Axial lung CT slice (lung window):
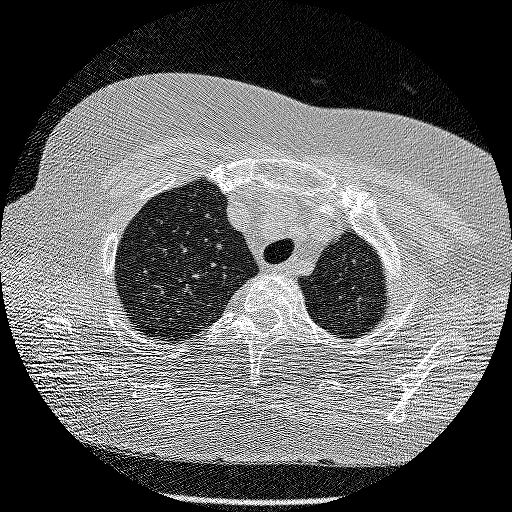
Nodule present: no